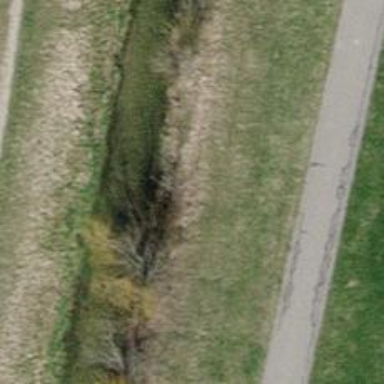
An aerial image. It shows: Hedge acting as barrier.